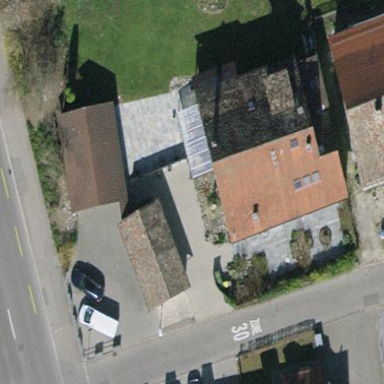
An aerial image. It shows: Building with tiled roof.